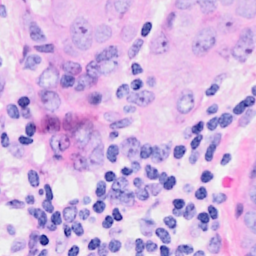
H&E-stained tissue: Breast